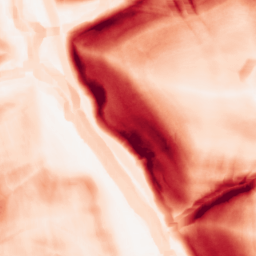
Category: morphological
Decomposition family: morphological_gradient
Decomposition parameters: size: 10
shape: square
Upsampling method: bilinear
Upsampling parameters: scale: 4
Upsampling scale: 4